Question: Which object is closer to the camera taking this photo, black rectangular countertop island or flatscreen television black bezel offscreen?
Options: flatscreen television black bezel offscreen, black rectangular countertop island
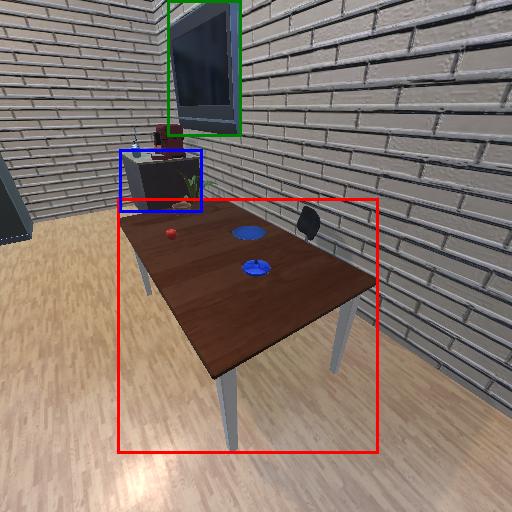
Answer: flatscreen television black bezel offscreen